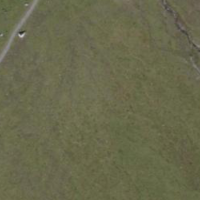
EUNIS habitat code: 23
Species observed at this site:
Carduus defloratus